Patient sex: M
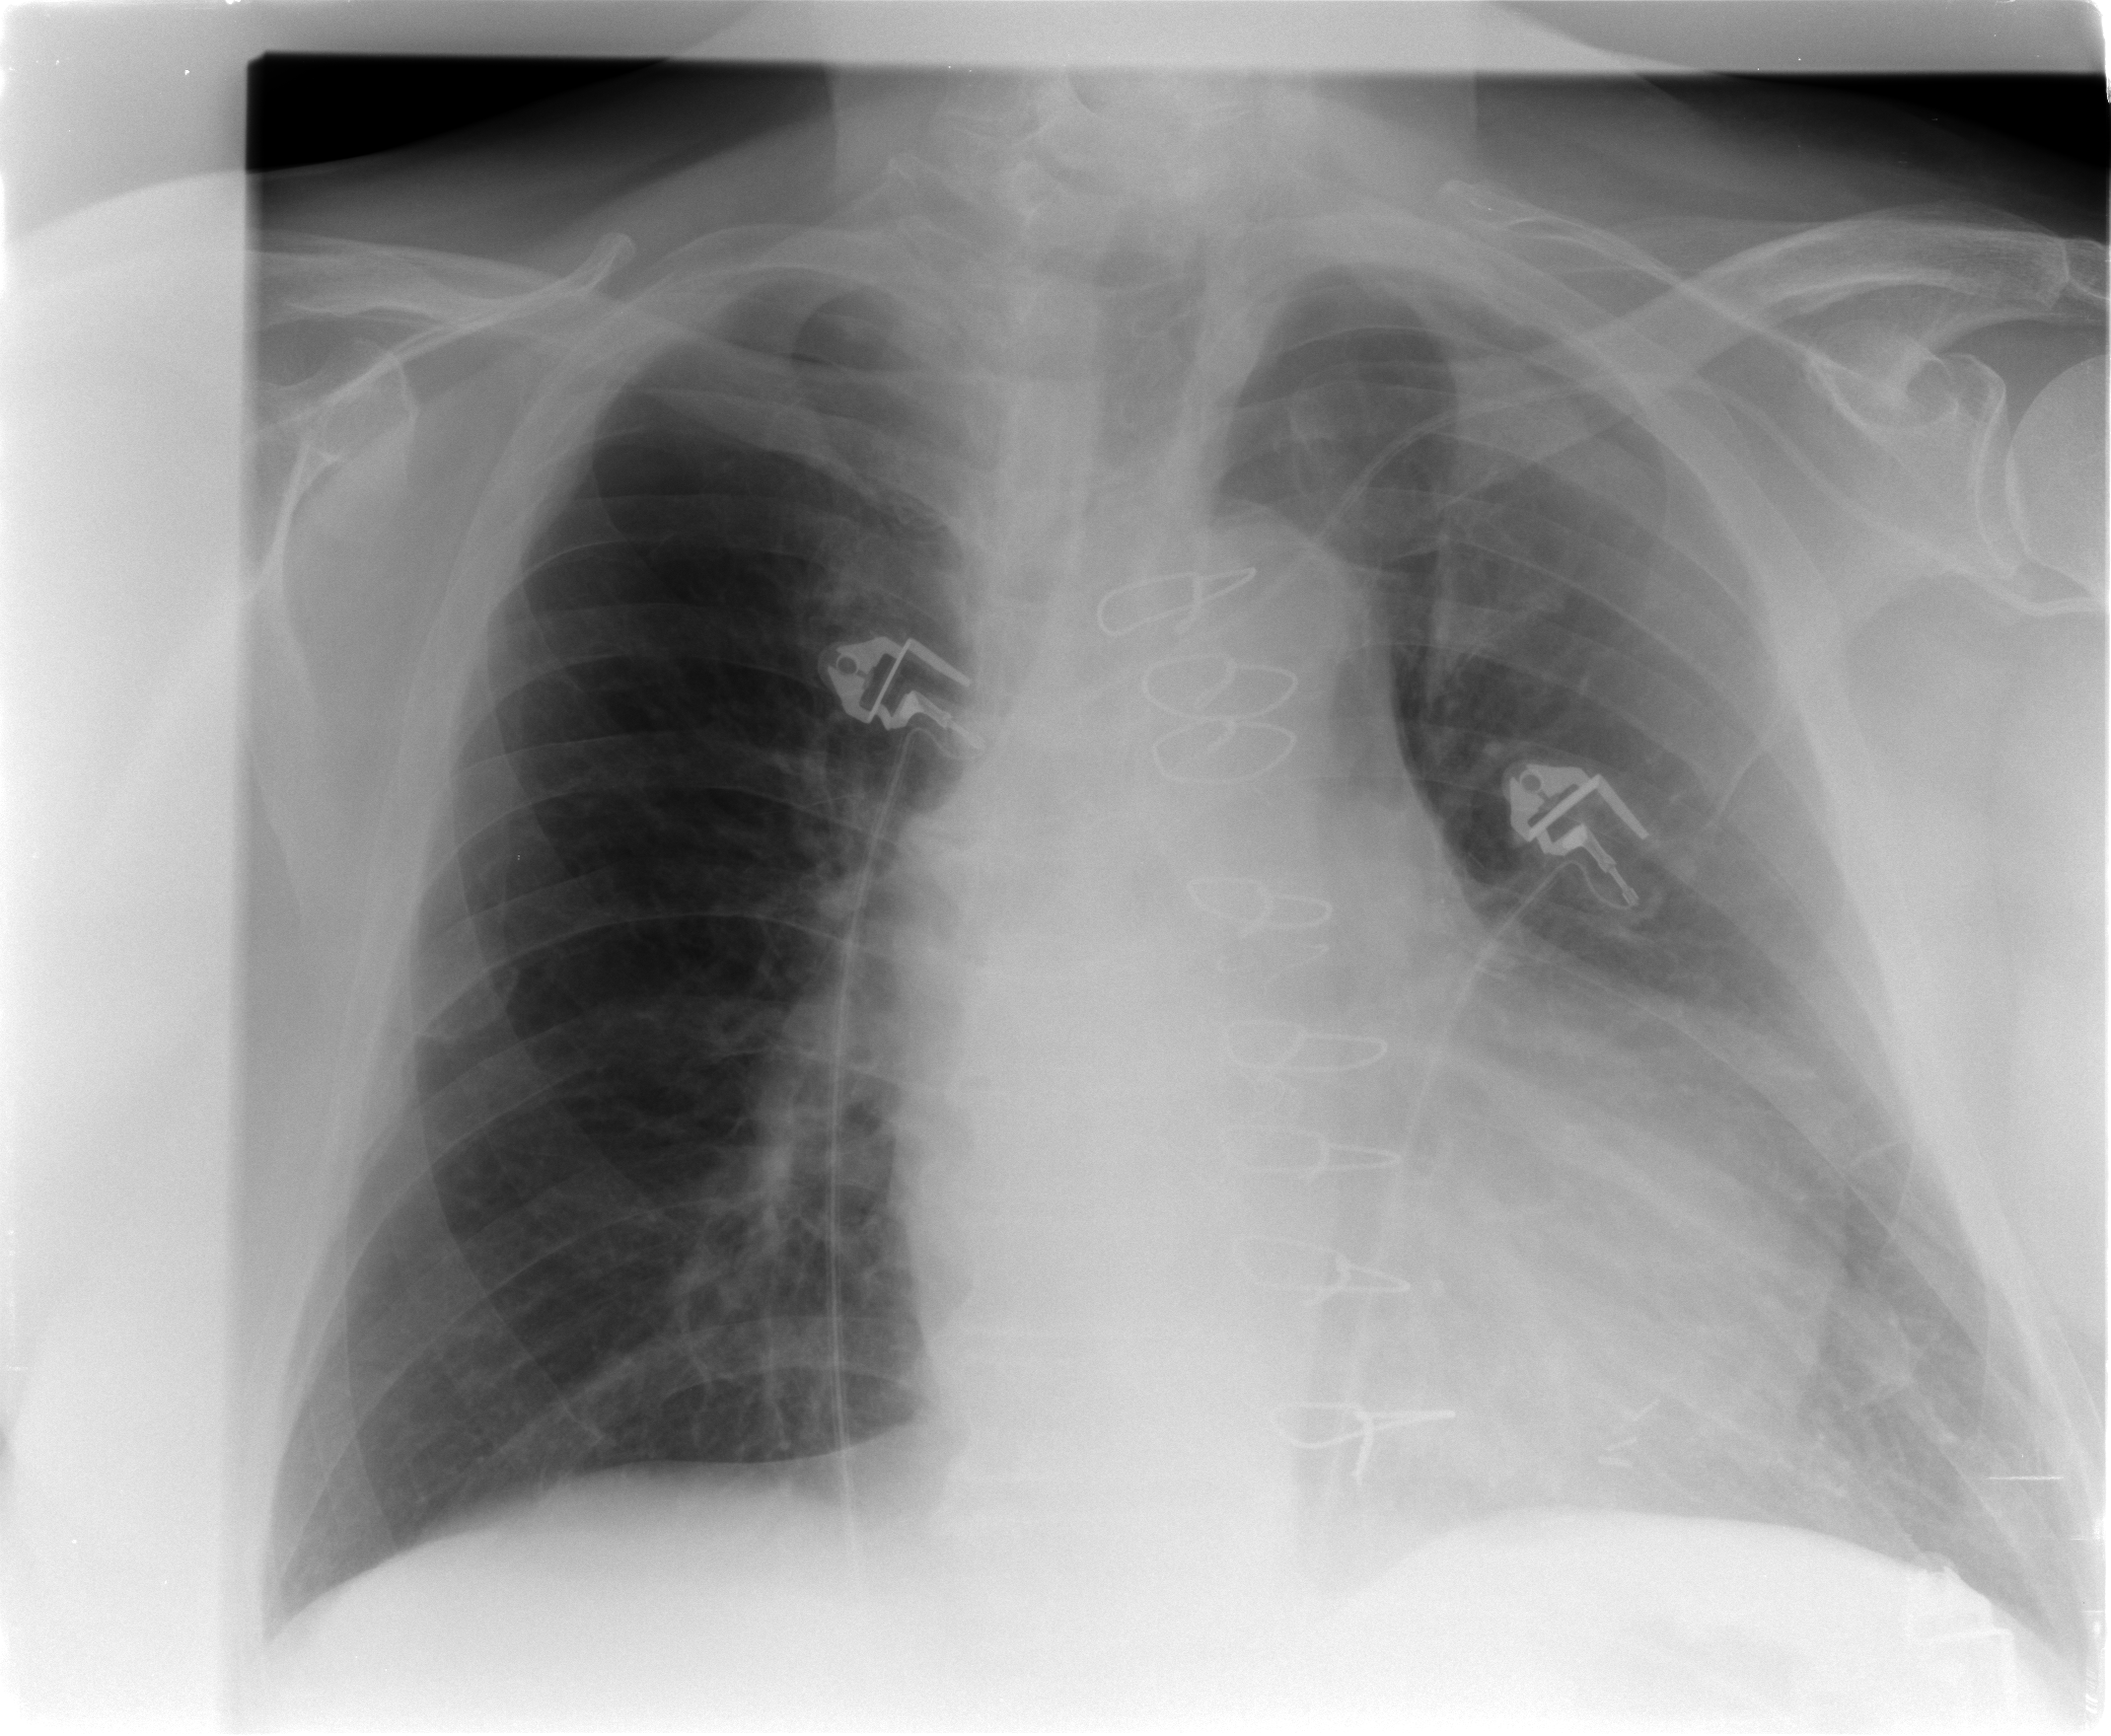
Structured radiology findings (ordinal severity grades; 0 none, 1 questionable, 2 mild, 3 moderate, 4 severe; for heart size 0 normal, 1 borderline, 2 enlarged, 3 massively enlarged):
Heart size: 2
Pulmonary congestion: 0
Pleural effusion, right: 0
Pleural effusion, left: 0
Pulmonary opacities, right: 0
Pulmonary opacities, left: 0
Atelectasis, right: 0
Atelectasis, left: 1